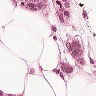
Metastatic tissue present: yes